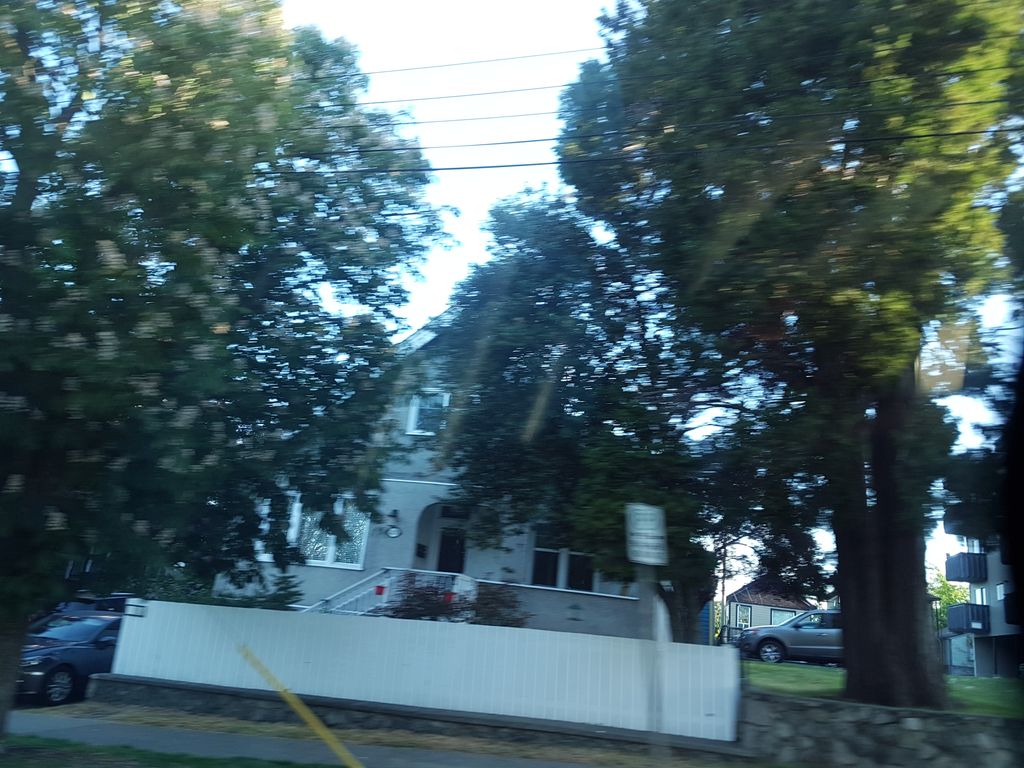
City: victoria